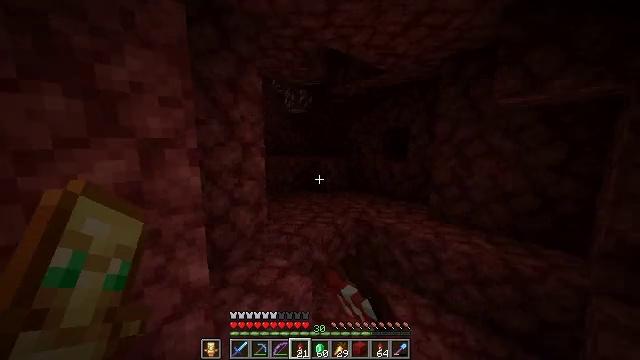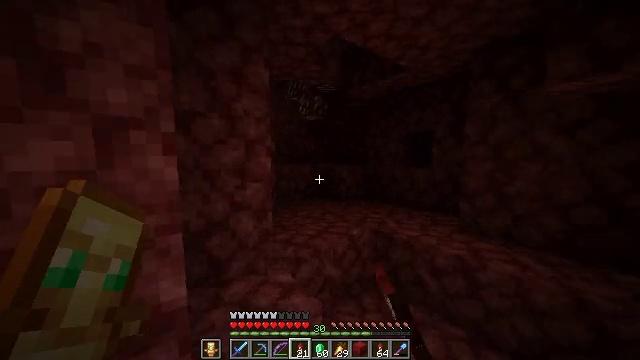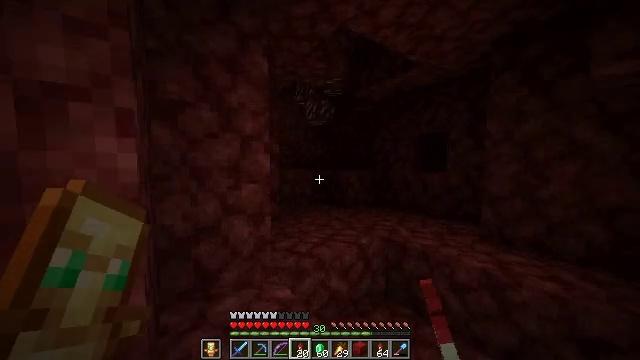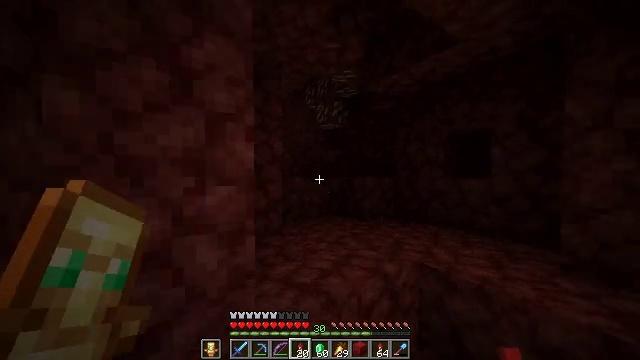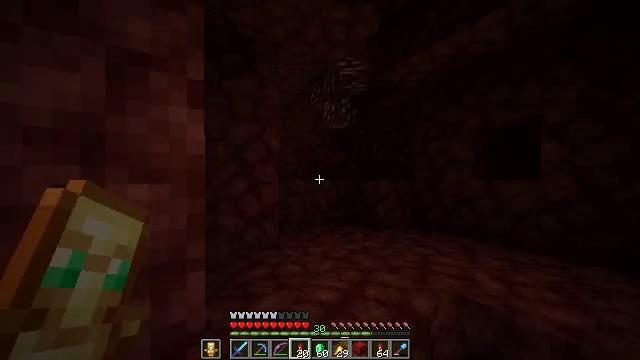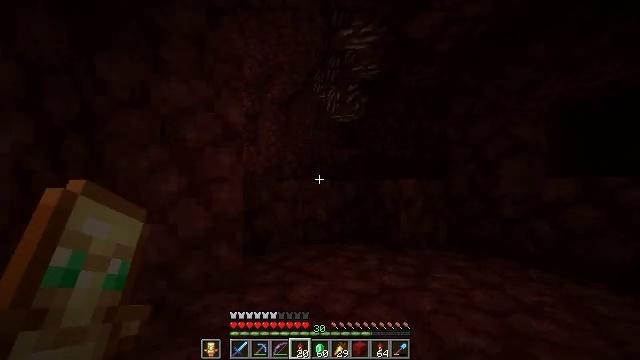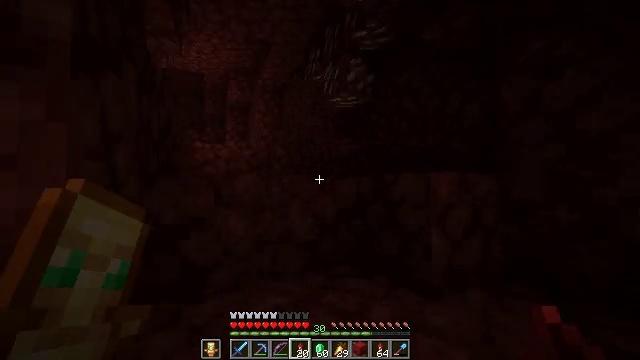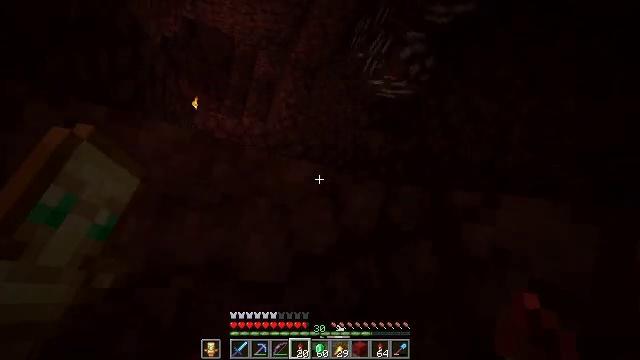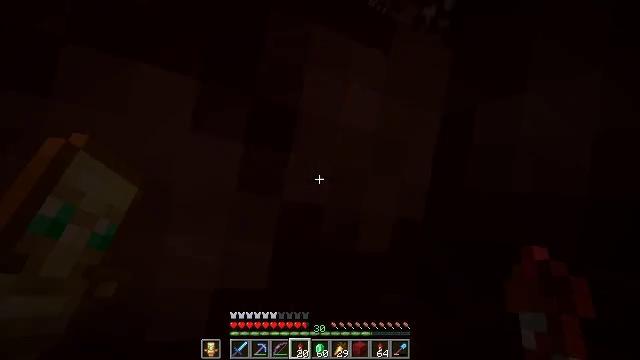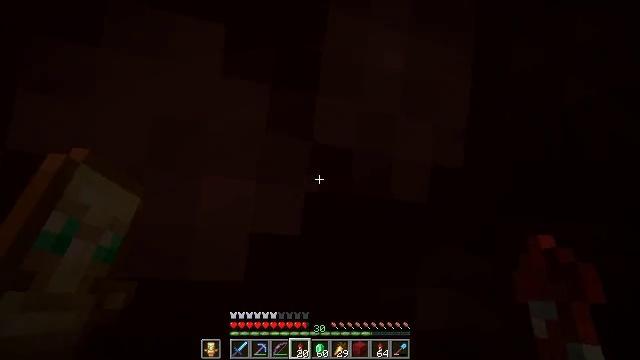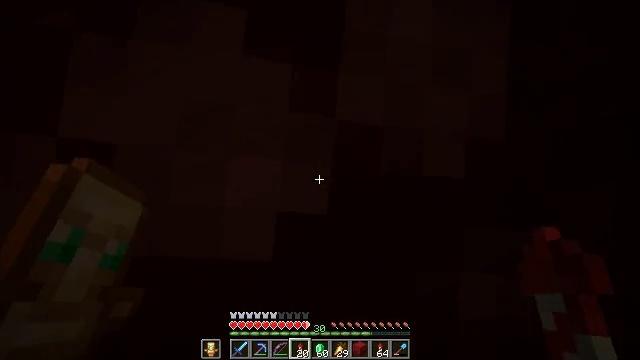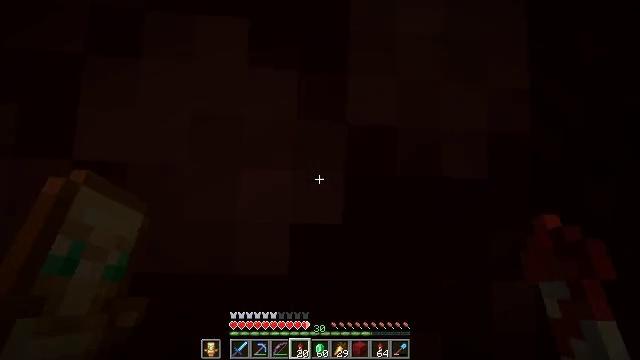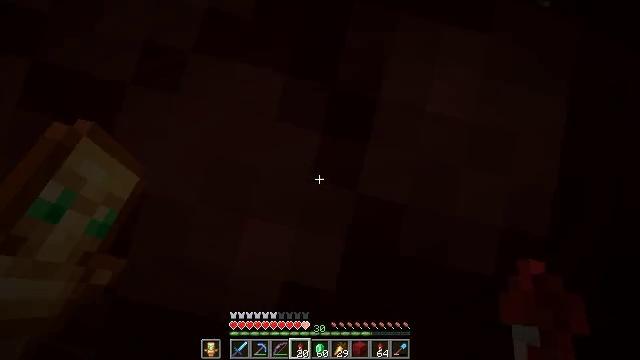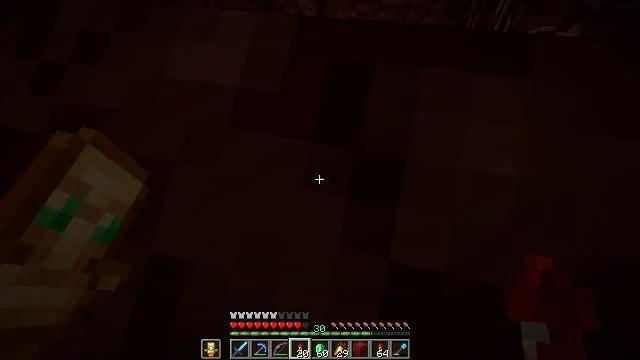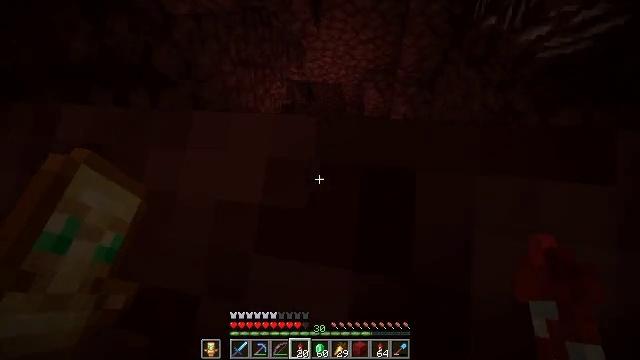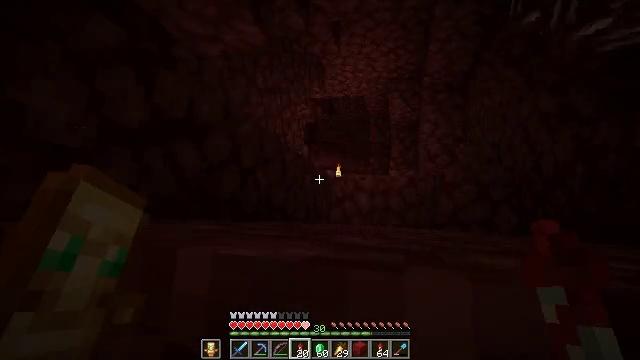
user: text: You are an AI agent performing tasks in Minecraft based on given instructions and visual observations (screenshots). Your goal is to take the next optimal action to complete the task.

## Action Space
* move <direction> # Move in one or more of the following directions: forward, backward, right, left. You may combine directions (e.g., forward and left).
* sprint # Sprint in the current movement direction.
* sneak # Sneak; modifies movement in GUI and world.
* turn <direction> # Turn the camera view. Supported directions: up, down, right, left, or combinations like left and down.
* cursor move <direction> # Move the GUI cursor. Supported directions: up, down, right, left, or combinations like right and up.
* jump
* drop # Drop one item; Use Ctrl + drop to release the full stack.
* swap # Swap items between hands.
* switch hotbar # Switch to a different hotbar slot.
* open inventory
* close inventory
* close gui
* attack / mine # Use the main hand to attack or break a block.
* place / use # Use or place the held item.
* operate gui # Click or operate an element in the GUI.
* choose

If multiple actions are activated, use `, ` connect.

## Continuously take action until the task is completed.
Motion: motion action
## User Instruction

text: Break the sugar cane.
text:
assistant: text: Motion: move forward and move right, sprint, turn left and up, jump
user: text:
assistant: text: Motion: move forward and move right, sprint, turn left and up, jump
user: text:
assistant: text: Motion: move forward and move right, sprint, turn left and up, jump
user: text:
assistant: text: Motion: move forward and move right, sprint, turn left and up, jump
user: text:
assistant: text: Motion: move forward and move right, sprint, turn left and up, jump
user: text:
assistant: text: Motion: move forward and move right, sprint, turn left, jump
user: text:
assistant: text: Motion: move forward, sprint, turn left, jump
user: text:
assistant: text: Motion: move forward, sprint, turn left, jump
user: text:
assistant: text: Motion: move forward, sprint, turn left and up, jump
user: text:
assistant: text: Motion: move forward, sprint, turn left, jump
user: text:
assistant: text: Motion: move forward, sprint, turn left, jump
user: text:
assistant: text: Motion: move forward, sprint, turn left, jump
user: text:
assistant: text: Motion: move forward, sprint, turn left and up, jump
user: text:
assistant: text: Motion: move forward, sprint, turn left, jump
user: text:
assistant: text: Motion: move forward, sprint, turn left and up, jump
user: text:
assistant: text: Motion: move forward, sprint, turn left and up, jump
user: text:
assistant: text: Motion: move forward, sprint, turn up, jump
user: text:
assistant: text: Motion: move forward, sprint, turn left and up, jump
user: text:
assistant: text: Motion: move forward, sprint, jump
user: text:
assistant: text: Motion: move forward, sprint, jump
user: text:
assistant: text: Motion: move forward, sprint, turn down, jump
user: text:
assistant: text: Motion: move forward, sprint, turn right and down, jump
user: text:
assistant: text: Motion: move forward, sprint, turn right and down, jump
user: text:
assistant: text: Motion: move forward, sprint, turn right and down, jump
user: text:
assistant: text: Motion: move forward, sprint, turn right and down, jump
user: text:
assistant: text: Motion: move forward, sprint, turn right and down, jump
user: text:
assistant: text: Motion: move forward, sprint, jump
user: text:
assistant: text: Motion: move forward and move right, sprint, turn left and up
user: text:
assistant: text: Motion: move forward and move right, sprint, turn left and up
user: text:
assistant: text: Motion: move forward and move right, sprint, turn left and up